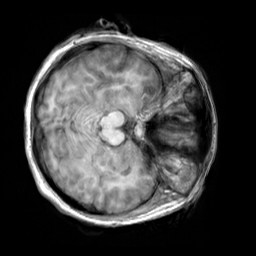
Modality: T1w
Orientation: axial
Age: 20
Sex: female
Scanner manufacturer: siemens
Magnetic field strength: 3 T
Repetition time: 2.3 s
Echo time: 0.00303 s